Question: I have added these code to scroll content into scroll view but instead of content my scroll view fram is moving from right to left and respectivelly.
my code is here..

'''
-(IBAction)leftbtnclick:(id)sender
{
NSLog(@"left clicked");
CGRect basketTopFrame = nameContainerScrollView.frame;
basketTopFrame.origin.x = 115;
[UIView animateWithDuration:0.3 delay:0.0 options:UIViewAnimationOptionCurveEaseIn animations:^{ nameContainerScrollView.frame = basketTopFrame; } completion:^(BOOL finished){ }];
}
-(IBAction)rightbtnclick:(id)sender
{
NSLog(@"right clicked");
CGRect napkinBottomFrame = nameContainerScrollView.frame;
napkinBottomFrame.origin.x = 0;
[UIView animateWithDuration:0.3 delay:0.0 options: UIViewAnimationOptionCurveEaseOut animations:^{ nameContainerScrollView.frame = napkinBottomFrame; } completion:^(BOOL finished){/*done*/}];
}
'''
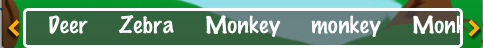
Answer: You can scroll 'scrollView' to particular position/offset by this line of code
'''
[addFeedsScroll scrollRectToVisible:CGRectMake(0, 262, addFeedsScroll.frame.size.width, addFeedsScroll.frame.size.height) animated:YES];
'''
addFeedsScroll is 'UIScrollView'.